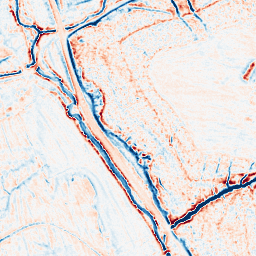
Category: multiscale
Decomposition family: dog_multiscale
Decomposition parameters: sigma_ratio: 1.6
n_scales: 3
base_sigma: 0.5
Upsampling method: bspline
Upsampling parameters: scale: 8
Upsampling scale: 8